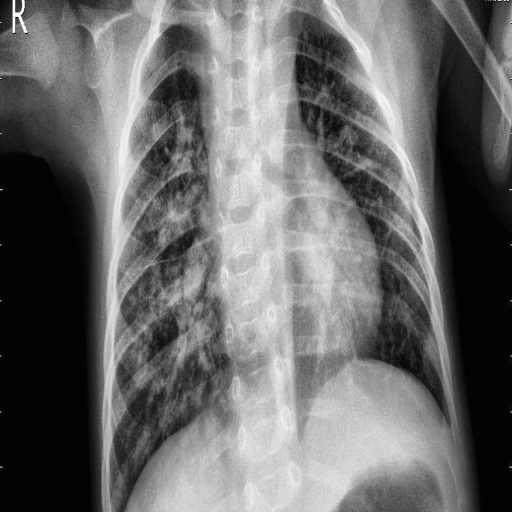
Finding: PNEUMONIA